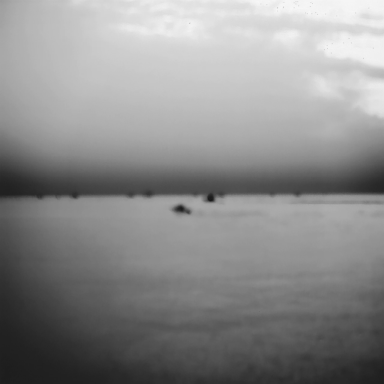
There is a canoe in the infrared image.